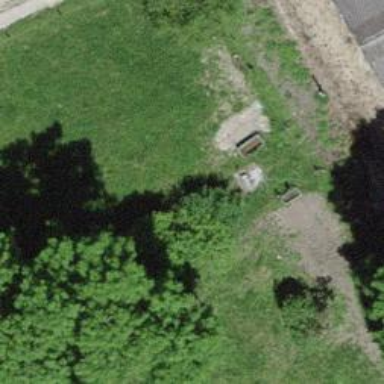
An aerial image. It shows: Culvert tunnel.